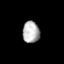
Tissue: prostate
Cell type: T cells
Senescence score: 0.3007
Nuclear area (px): 360
Mean DAPI intensity: 178.769